Field crop: maize
Growth stage: 2
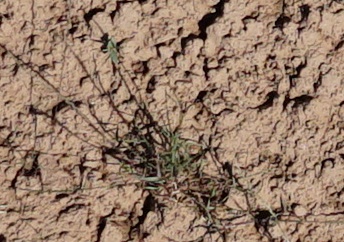
Species: lolium